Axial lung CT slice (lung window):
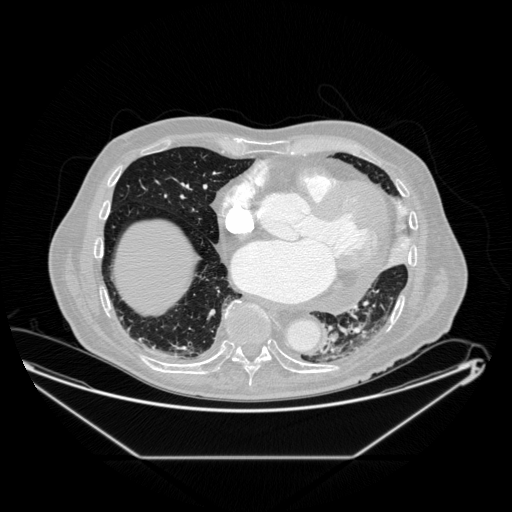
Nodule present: no